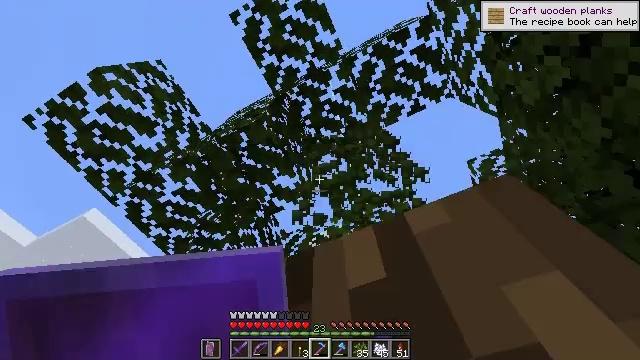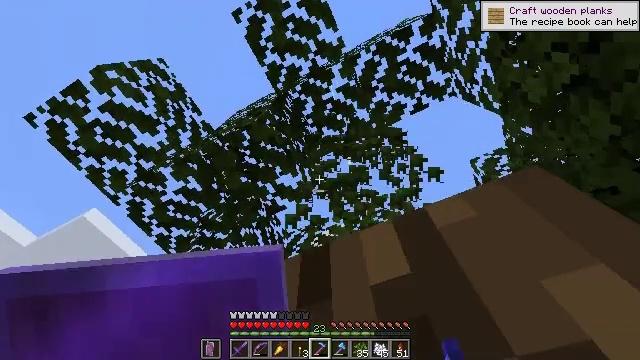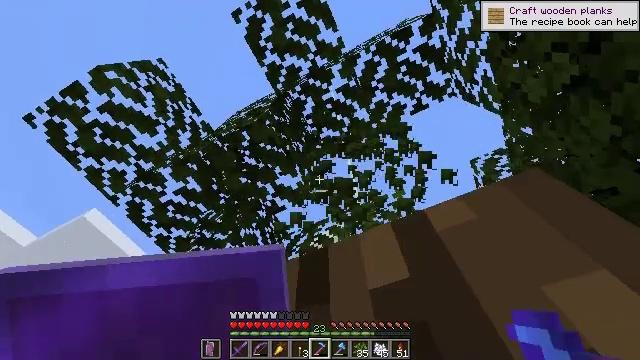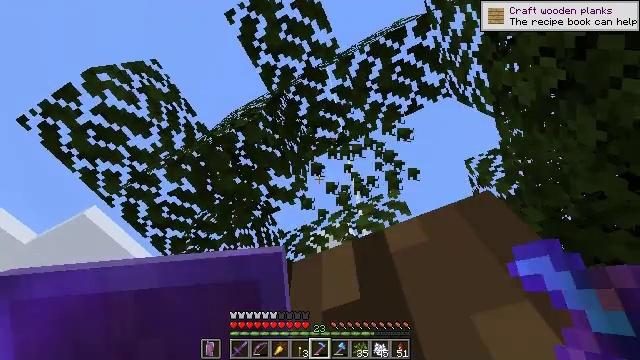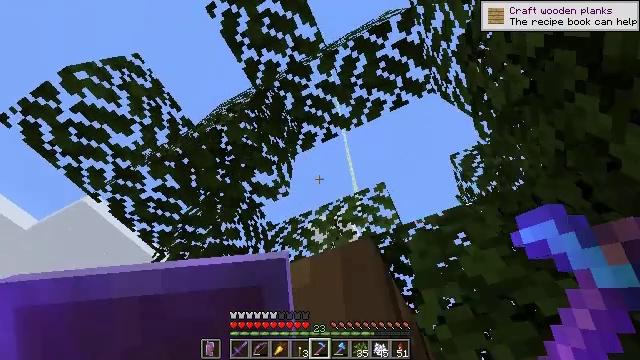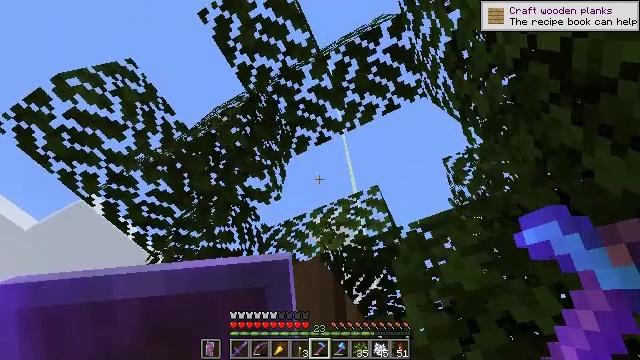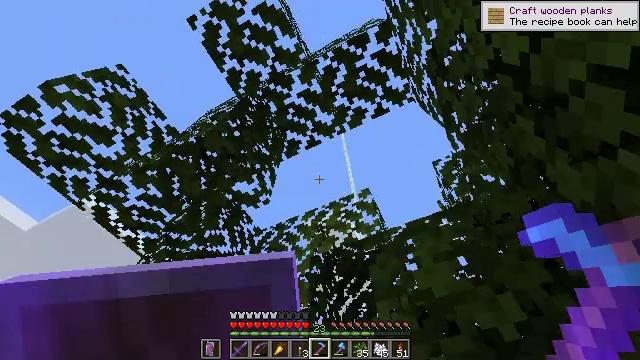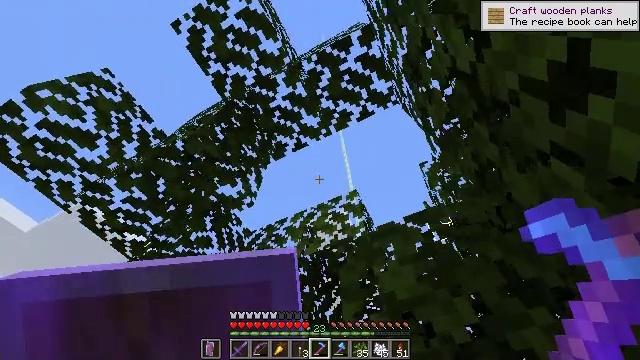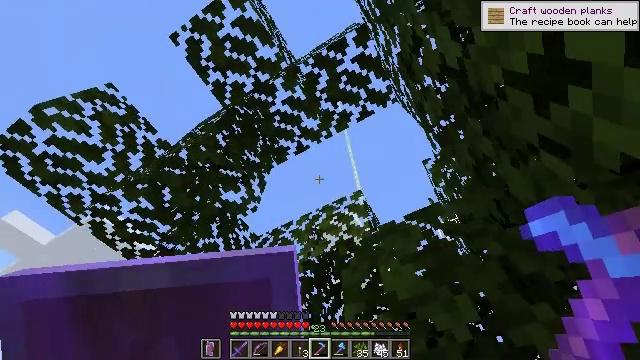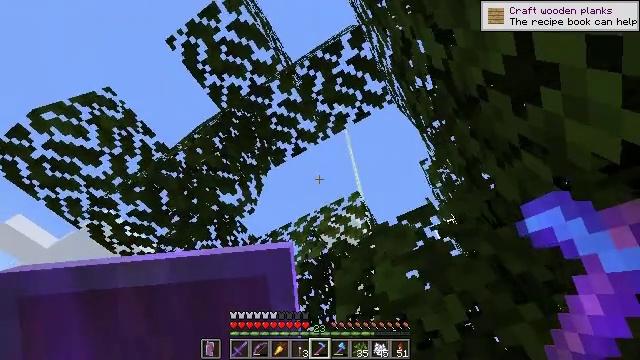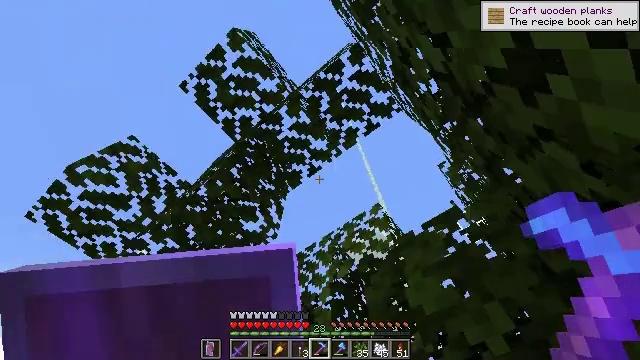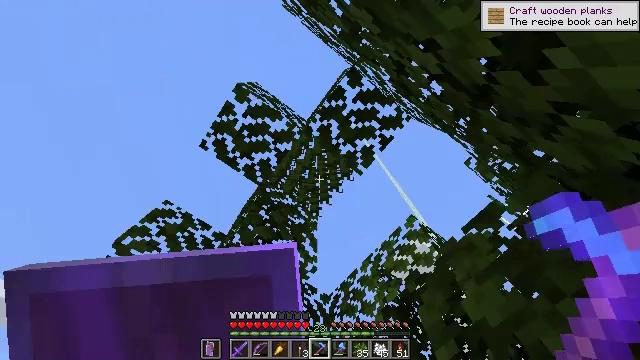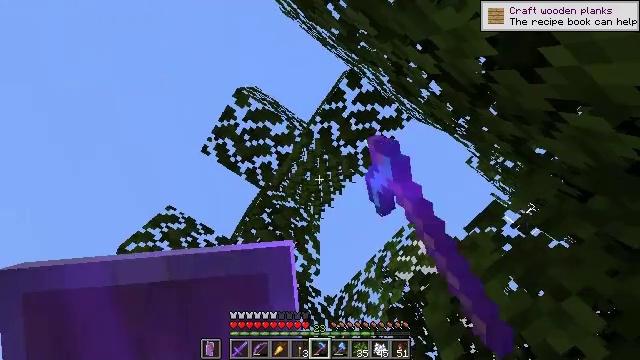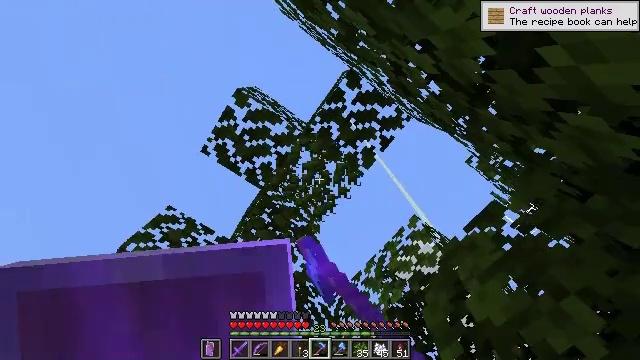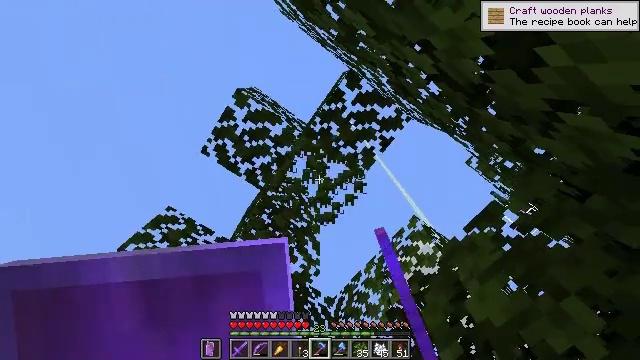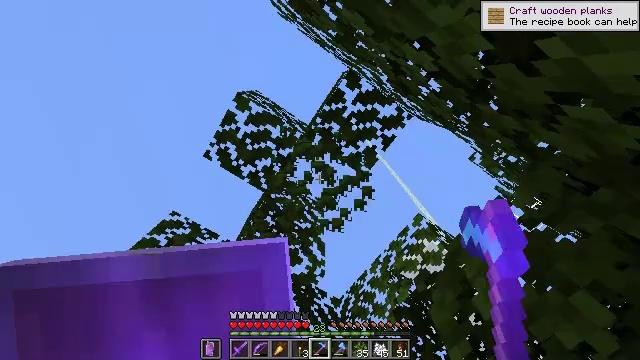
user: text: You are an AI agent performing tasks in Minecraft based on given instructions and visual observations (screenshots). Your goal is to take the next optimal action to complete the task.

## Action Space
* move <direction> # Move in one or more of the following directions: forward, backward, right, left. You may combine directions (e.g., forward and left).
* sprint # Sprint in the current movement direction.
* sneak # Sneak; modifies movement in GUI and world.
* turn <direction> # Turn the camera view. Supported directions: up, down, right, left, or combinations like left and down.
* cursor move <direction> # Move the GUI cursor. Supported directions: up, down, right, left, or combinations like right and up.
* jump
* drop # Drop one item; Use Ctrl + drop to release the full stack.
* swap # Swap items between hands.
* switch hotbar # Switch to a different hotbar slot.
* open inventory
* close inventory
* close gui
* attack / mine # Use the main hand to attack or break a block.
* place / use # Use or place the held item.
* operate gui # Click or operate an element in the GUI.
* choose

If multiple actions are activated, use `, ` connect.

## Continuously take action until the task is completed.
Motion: motion action
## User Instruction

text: Collect some oak leaves.
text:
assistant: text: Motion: move forward and move right, attack / mine
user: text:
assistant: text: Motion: move right, attack / mine
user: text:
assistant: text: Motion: move right, attack / mine
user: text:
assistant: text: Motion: move right, turn down, attack / mine
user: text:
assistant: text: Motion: move right, attack / mine
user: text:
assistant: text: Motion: move right, attack / mine
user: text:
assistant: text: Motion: attack / mine
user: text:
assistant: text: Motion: turn left, attack / mine
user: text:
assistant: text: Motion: attack / mine
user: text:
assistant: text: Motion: turn left and up, attack / mine
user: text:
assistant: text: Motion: turn left and up, attack / mine
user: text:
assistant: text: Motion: turn left, attack / mine
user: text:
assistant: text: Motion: attack / mine
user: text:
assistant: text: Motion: attack / mine
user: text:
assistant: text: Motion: turn left, attack / mine
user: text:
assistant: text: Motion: turn left, attack / mine
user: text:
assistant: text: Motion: turn left, attack / mine
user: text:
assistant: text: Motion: turn left and down, attack / mine
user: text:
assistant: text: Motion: turn left and down, attack / mine
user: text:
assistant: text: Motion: turn left and down, attack / mine
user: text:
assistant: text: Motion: move left, attack / mine
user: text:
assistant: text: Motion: move left, attack / mine
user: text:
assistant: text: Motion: move left, turn right and up, attack / mine
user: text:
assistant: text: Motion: turn right and up, attack / mine
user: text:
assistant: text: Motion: attack / mine
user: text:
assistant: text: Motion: sneak, attack / mine
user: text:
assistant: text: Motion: sneak, attack / mine
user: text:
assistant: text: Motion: sneak, attack / mine
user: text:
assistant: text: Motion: sneak, attack / mine
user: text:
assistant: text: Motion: sneak, turn left and down, attack / mine